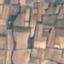
Land use / land cover class: PermanentCrop